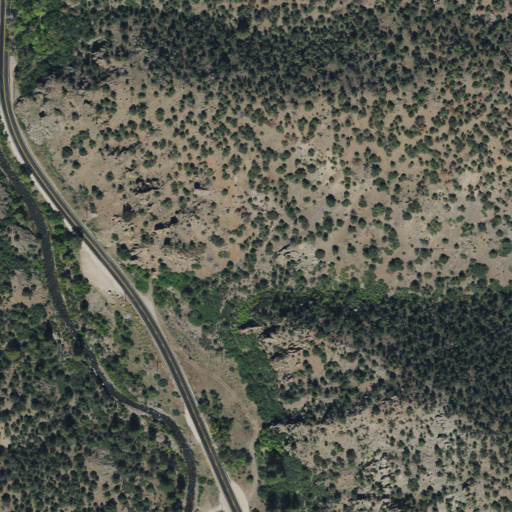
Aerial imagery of valley in Utah named Cave Hollow containing evergreen forest, open development, low intensity development, and medium intensity development